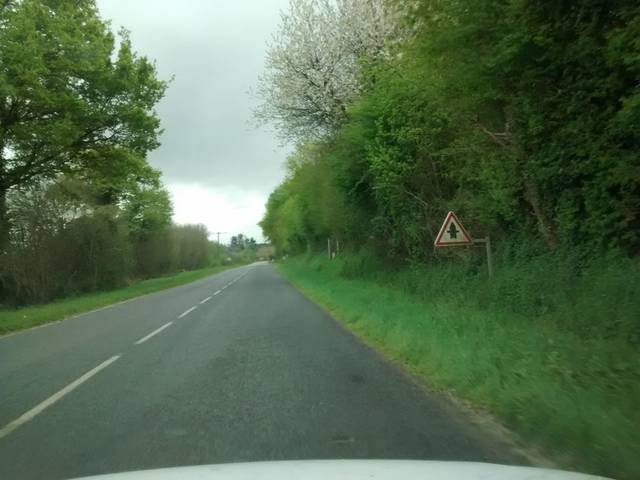
Region: France
Coordinates: 47.801, -2.334